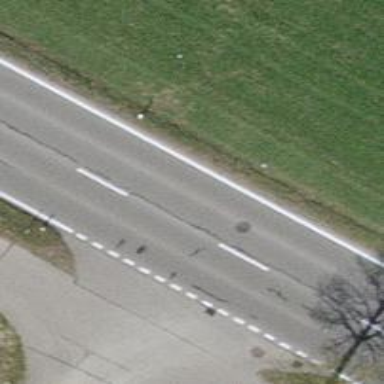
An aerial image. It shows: Asphalt track with grade1 surface.